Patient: sex M, age 43
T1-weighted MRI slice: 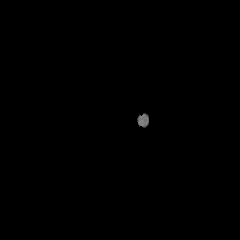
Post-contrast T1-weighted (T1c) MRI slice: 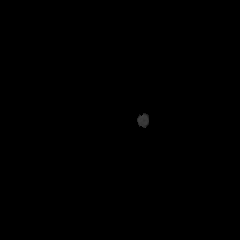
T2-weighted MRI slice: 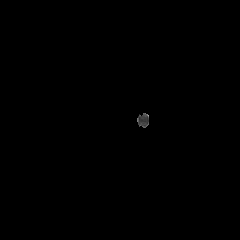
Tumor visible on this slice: no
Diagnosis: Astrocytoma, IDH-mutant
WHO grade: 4